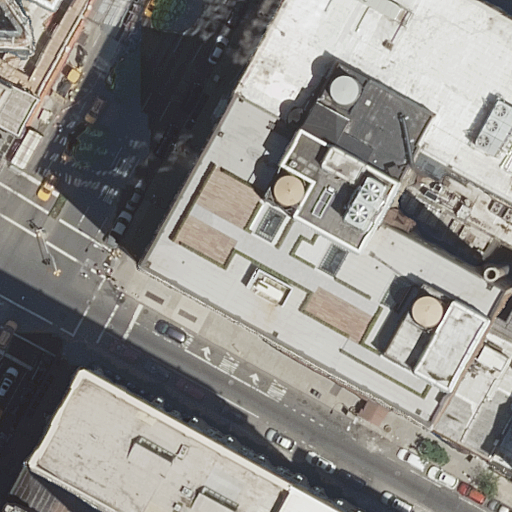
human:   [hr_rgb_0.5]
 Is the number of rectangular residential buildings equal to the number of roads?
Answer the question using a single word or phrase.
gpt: no

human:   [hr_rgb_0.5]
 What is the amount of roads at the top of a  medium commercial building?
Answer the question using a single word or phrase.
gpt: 0

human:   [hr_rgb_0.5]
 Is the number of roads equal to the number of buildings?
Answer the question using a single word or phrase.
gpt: no

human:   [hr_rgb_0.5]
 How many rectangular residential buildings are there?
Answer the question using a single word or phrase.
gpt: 4

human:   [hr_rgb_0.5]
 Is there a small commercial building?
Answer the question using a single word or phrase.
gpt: no

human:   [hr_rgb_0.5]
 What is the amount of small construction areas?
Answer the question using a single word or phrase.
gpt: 0

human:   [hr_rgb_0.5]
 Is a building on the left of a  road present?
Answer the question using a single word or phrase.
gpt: yes

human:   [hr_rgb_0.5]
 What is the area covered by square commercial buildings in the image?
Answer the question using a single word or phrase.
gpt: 0m2

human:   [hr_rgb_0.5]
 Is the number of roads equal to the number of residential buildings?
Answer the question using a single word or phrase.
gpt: no

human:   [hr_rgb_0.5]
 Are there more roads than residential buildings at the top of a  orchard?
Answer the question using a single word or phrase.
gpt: yes

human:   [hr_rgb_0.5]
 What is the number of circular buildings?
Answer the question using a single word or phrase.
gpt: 0

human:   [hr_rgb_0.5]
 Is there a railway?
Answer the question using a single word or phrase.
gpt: no

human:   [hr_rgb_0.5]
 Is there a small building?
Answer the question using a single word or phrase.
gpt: yes

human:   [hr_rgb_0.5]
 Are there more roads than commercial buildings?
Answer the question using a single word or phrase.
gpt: yes

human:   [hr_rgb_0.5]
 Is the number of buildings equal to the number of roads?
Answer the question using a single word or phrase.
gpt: no

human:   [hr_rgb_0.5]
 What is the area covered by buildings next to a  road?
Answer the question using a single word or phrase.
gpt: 4857m2

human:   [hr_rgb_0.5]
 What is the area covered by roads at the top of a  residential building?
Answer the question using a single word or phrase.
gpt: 0m2

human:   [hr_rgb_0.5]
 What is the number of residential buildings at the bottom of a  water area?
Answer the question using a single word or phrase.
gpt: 0

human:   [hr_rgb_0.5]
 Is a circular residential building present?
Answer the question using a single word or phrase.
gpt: no

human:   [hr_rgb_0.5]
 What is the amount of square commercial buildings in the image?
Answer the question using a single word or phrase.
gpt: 0

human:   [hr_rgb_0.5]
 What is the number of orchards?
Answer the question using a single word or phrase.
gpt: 0

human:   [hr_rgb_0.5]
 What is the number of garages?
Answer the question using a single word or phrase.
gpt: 0

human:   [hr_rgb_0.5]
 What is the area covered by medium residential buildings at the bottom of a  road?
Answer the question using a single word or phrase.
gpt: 560m2

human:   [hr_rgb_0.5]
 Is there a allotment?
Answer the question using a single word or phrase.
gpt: no

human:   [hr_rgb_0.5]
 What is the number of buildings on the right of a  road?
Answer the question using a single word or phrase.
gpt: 5

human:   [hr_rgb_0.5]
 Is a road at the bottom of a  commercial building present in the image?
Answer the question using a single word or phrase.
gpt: no

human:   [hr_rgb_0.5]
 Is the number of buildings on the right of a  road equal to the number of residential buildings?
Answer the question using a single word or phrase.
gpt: no

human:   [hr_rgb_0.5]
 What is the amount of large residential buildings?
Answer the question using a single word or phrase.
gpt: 4

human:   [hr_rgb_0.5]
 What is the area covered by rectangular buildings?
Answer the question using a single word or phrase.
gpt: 532m2

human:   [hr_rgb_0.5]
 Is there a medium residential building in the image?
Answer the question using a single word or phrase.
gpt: yes

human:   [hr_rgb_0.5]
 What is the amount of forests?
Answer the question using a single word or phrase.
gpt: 0

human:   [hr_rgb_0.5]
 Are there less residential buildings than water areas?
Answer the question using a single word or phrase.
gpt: no

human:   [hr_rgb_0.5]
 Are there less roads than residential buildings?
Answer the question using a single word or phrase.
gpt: yes

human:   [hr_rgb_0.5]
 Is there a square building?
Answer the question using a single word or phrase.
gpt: no

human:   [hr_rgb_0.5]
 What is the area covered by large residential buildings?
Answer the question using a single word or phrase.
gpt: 4034m2

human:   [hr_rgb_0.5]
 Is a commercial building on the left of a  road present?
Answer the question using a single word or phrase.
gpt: no